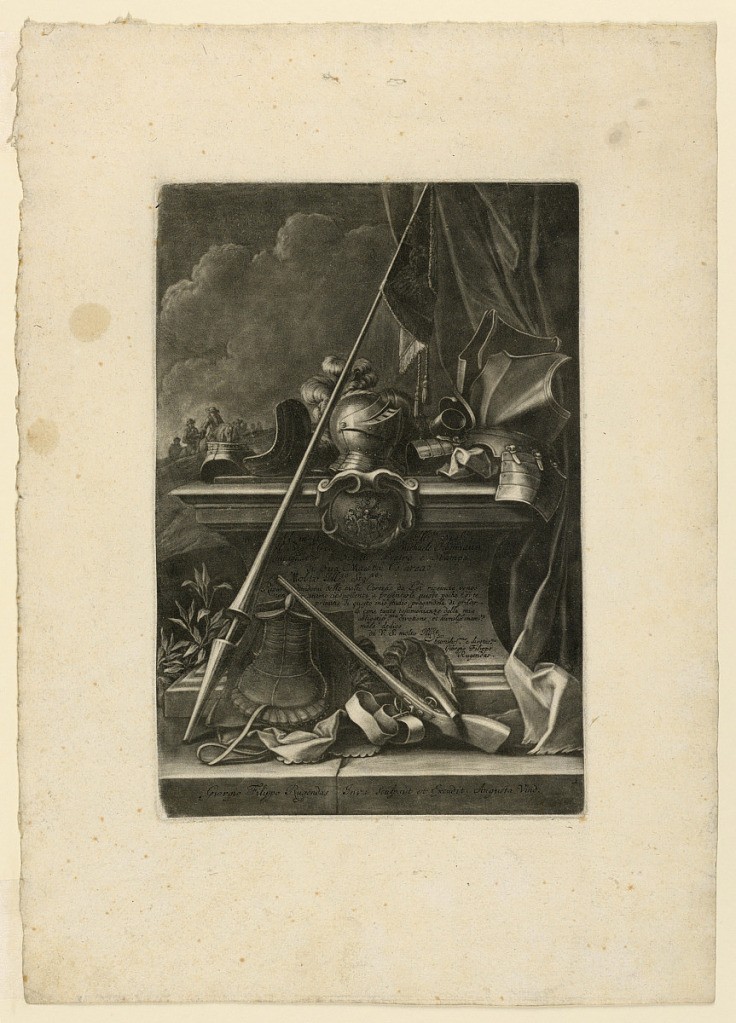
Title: Dedication Page of a Suite of Cavalry Officers
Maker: Georg Philip Rugendas, German, 1666–1742
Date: ca. 1730
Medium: Mezzotint engraving in dark brown ink on paper
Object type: Print
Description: Grouped on and around a socle are pieces of armor and other instruments of warefare. In the background appears a cavalry march. On the socle, which bears a coat of arms, is a dedication to Gio. Michaele Hoffmann and a seven line inscription signed by the artist.